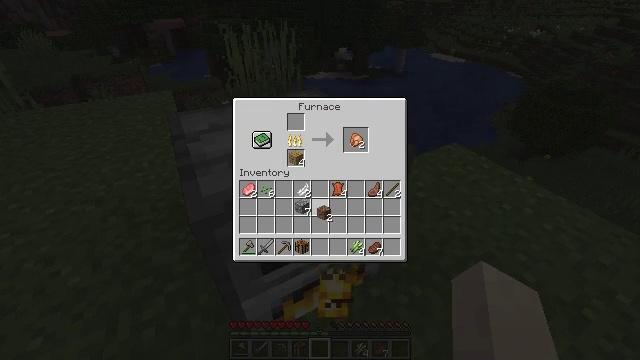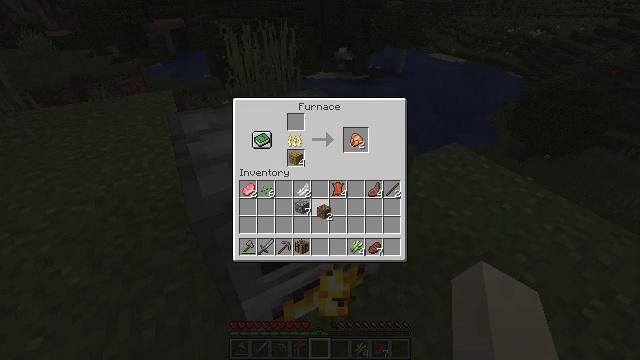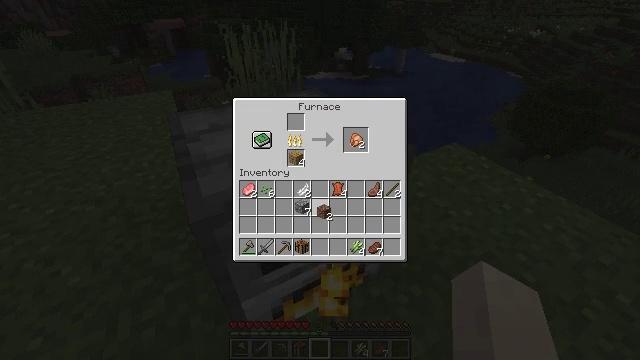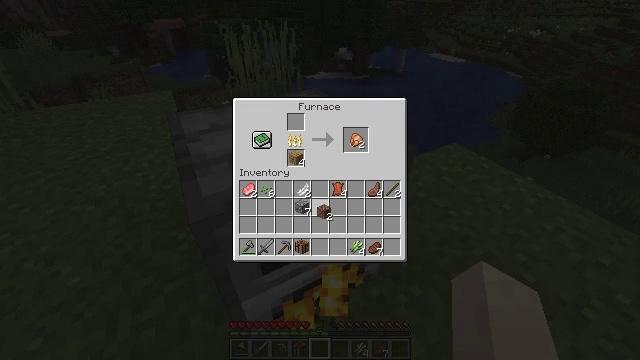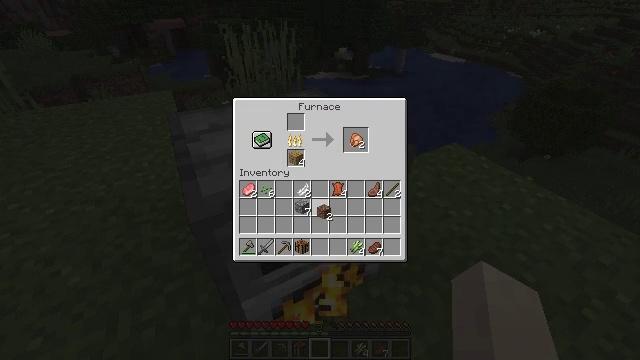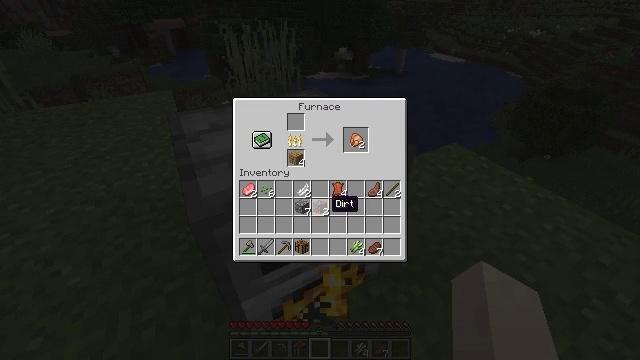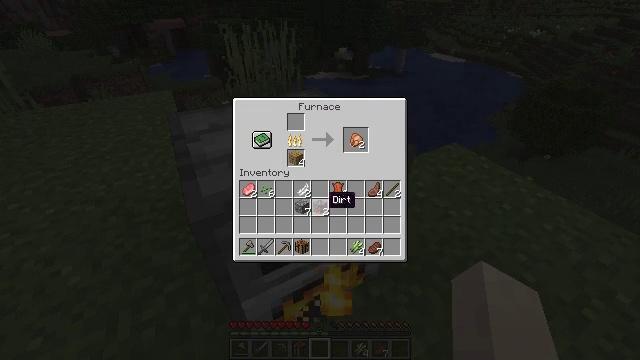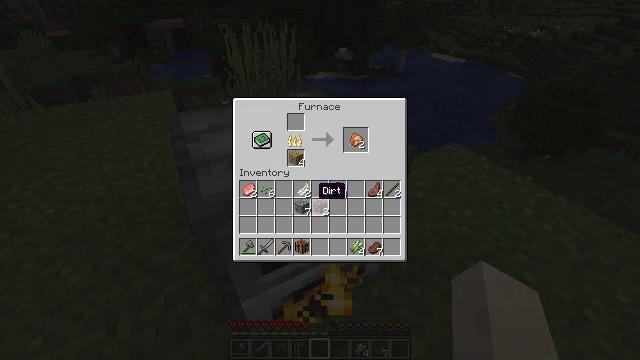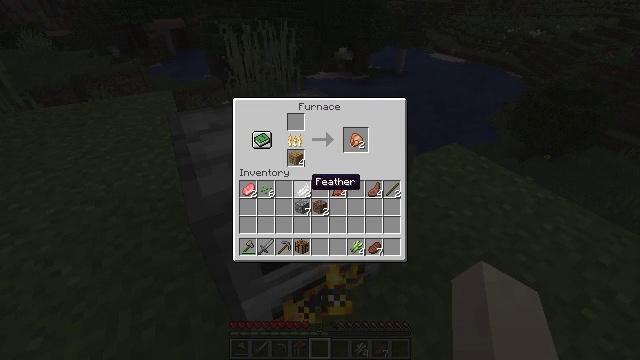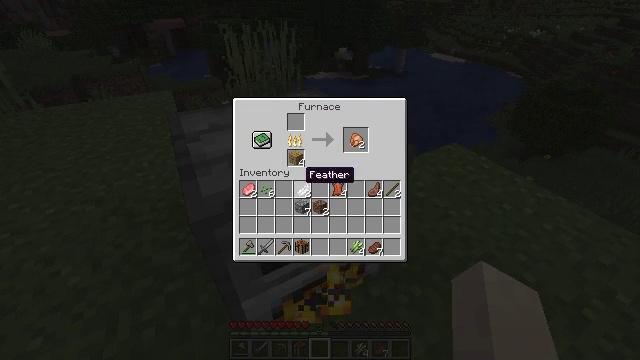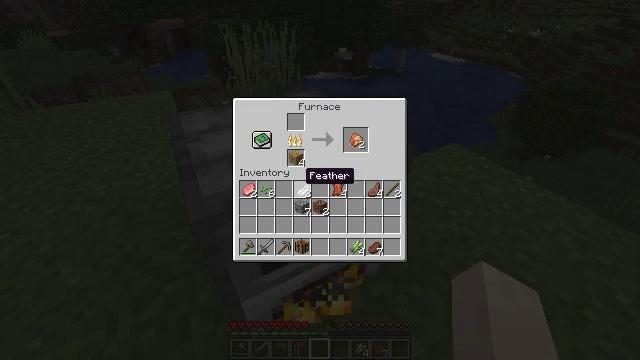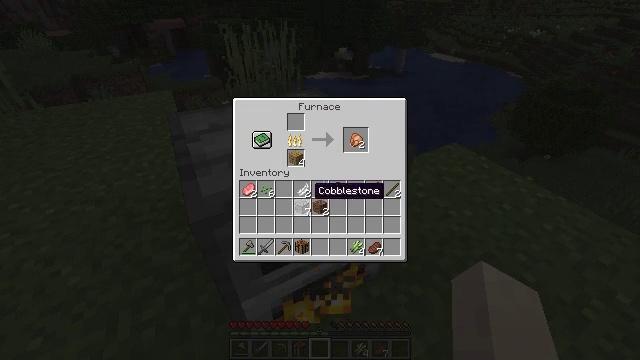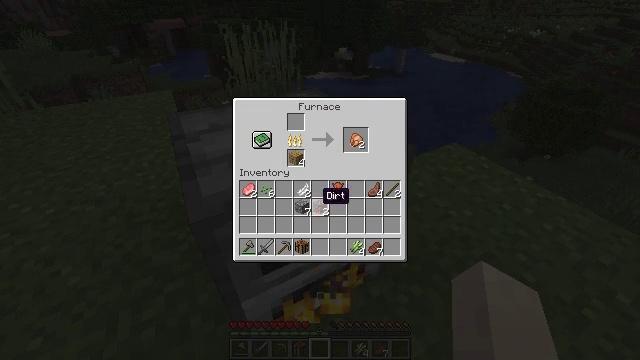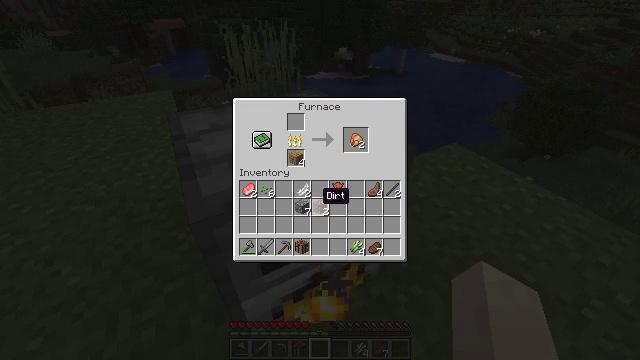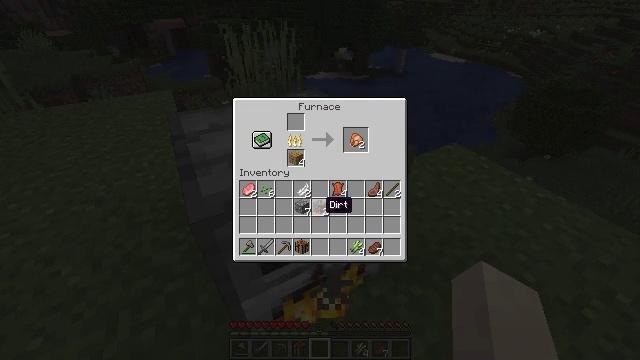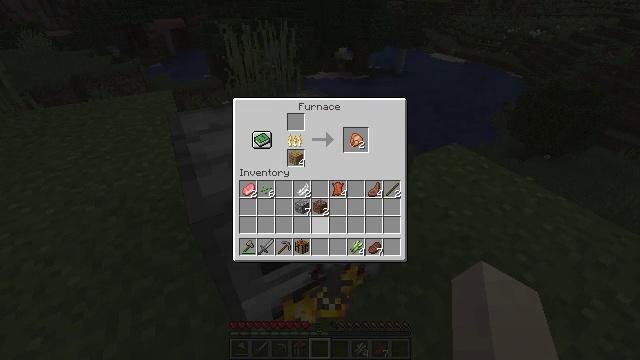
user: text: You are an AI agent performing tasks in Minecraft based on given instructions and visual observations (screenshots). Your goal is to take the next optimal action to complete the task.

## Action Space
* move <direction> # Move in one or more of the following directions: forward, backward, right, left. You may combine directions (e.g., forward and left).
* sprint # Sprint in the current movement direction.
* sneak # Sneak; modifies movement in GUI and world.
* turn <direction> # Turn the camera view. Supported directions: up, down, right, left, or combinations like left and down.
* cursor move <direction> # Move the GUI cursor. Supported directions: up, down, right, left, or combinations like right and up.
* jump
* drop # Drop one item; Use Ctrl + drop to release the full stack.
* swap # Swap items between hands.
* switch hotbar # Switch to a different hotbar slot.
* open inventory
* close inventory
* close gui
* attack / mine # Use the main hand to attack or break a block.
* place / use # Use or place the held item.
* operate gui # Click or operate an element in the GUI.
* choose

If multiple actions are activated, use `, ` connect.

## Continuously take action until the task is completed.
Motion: motion action
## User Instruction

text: Prepare a cooked chicken by using a furnace.
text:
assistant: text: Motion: no_op
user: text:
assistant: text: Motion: operate gui
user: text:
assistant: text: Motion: operate gui
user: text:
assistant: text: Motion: operate gui
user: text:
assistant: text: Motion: no_op
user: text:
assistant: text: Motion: no_op
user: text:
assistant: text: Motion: cursor move left and up
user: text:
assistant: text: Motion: cursor move left and up
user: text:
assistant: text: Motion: cursor move up
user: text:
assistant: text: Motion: no_op
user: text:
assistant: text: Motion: cursor move right and down
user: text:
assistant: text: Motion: cursor move right
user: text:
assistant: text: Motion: no_op
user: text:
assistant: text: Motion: cursor move down
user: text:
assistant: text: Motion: cursor move down
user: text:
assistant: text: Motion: cursor move down
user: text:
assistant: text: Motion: no_op
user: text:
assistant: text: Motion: no_op
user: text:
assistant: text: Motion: no_op
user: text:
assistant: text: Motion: no_op
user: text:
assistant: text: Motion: cursor move right
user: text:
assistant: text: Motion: cursor move right
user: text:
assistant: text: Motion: no_op
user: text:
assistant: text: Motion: cursor move left and up
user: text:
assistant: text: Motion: cursor move left and up
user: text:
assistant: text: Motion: cursor move left and up
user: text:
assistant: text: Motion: cursor move up
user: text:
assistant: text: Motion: no_op
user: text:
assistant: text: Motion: no_op
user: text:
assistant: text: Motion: no_op